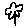
Label: flower